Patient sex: M
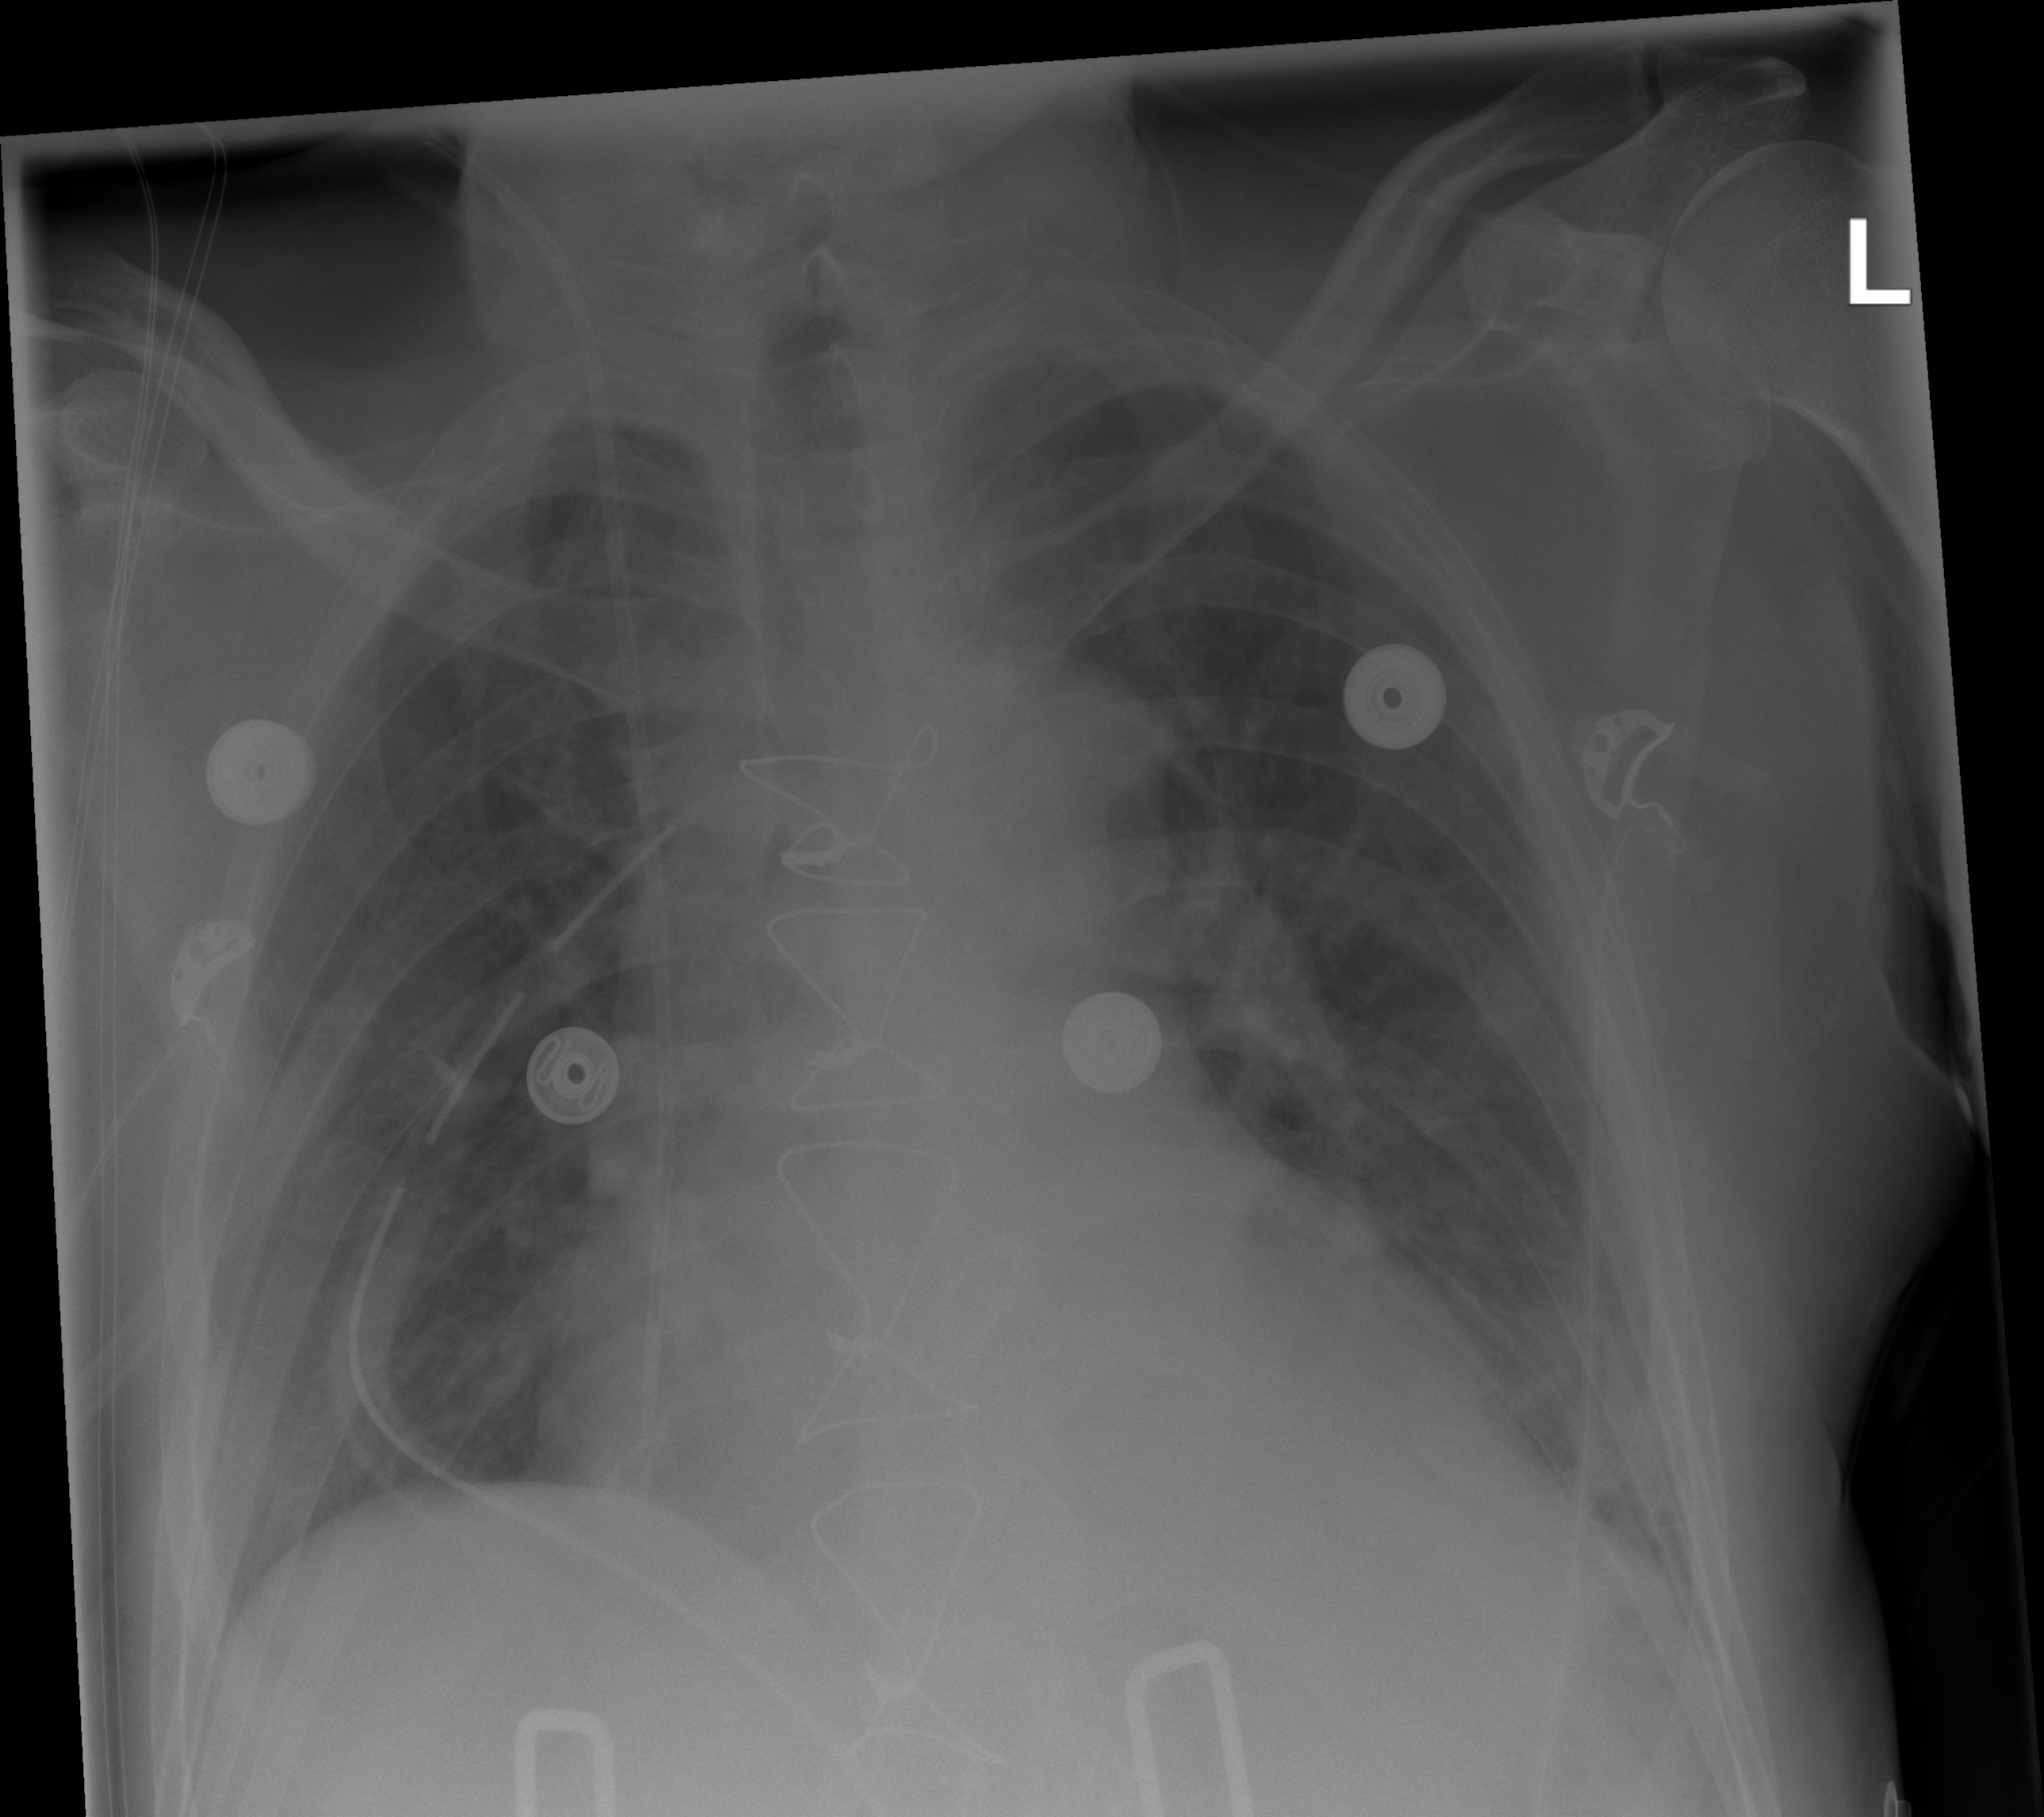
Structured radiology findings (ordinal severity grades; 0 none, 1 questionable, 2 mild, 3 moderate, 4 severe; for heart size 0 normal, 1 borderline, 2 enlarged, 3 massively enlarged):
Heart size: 0
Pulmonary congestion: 1
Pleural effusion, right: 0
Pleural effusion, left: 0
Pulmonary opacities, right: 0
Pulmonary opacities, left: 0
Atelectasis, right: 0
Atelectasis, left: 1